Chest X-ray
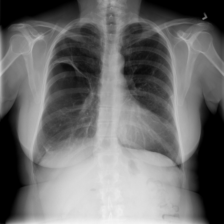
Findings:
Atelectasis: negative
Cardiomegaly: negative
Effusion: negative
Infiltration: negative
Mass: negative
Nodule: negative
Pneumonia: negative
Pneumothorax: positive
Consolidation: negative
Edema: negative
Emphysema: negative
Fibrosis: negative
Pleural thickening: negative
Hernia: negative